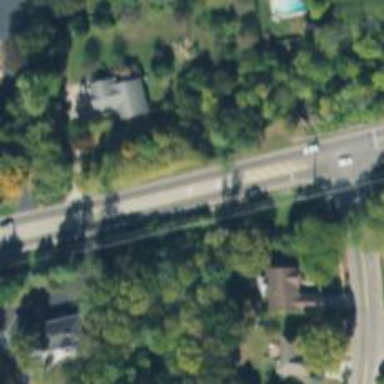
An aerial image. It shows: Secondary road.